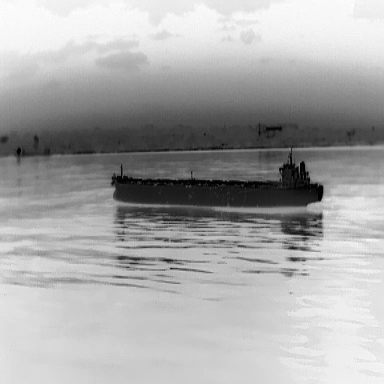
There is a liner in the infrared image.